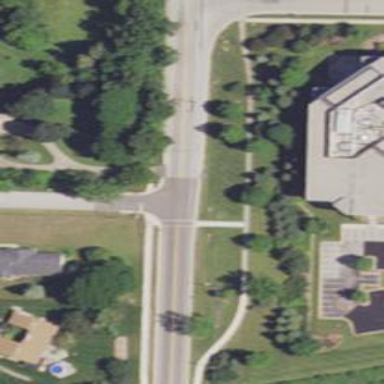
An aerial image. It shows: Marked crossing on footway.